Field crop: maize
Growth stage: 2
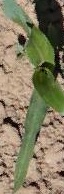
Species: maize